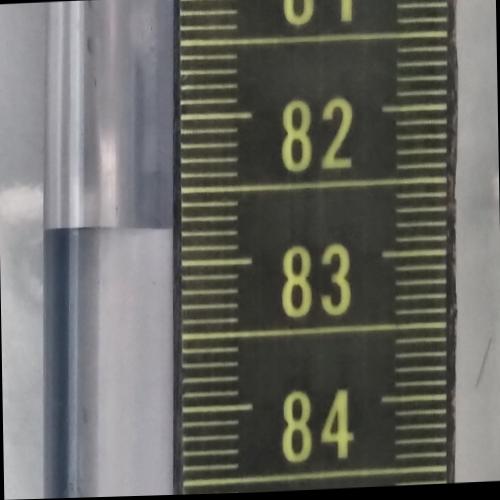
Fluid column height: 82.8 cm